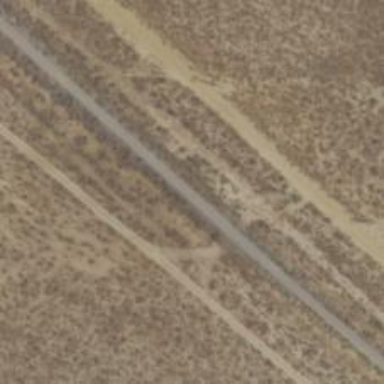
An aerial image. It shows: Unclassified road.